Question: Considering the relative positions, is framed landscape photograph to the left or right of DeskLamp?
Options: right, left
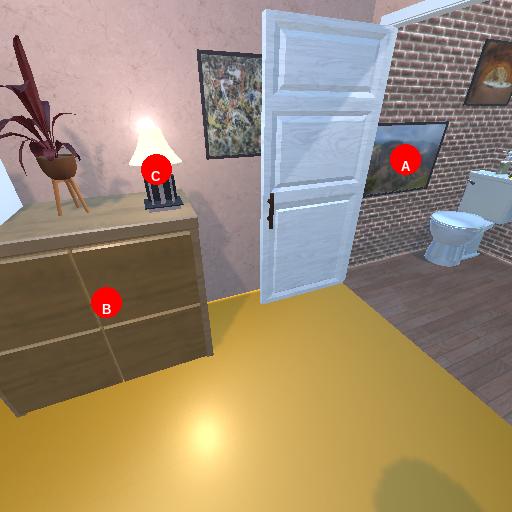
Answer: right